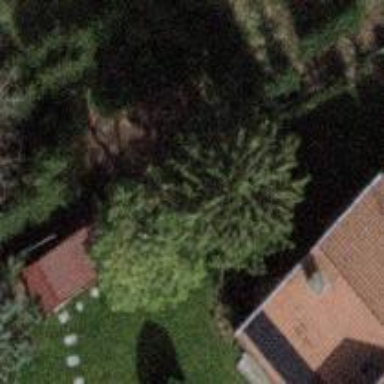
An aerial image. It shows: Evergreen needle-leaved tree.